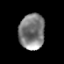
Tissue: prostate
Cell type: T cells
Senescence score: 0.3599
Nuclear area (px): 901
Mean DAPI intensity: 125.916